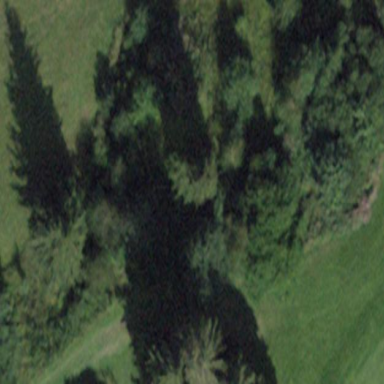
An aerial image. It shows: Forest area.